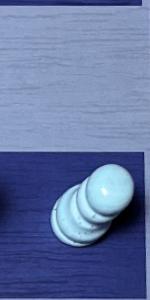
Label: Pawn_White